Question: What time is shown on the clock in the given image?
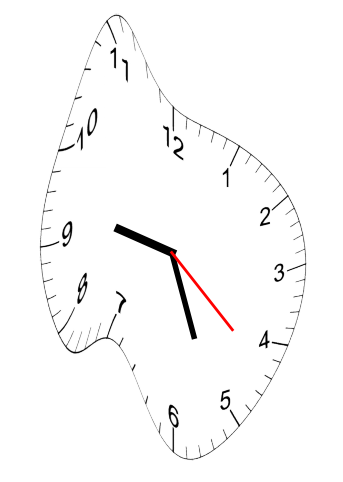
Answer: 09:26:22